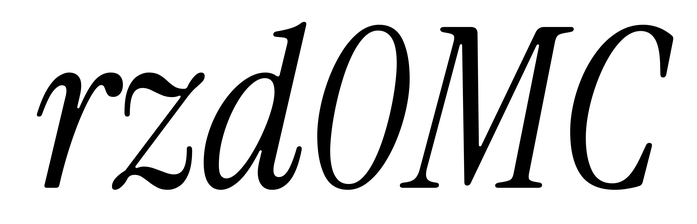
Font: InstrumentSerif-Italic